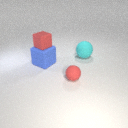
small red rubber cube above large blue rubber cube